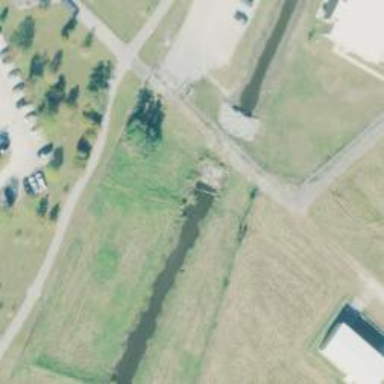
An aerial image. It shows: Canal.